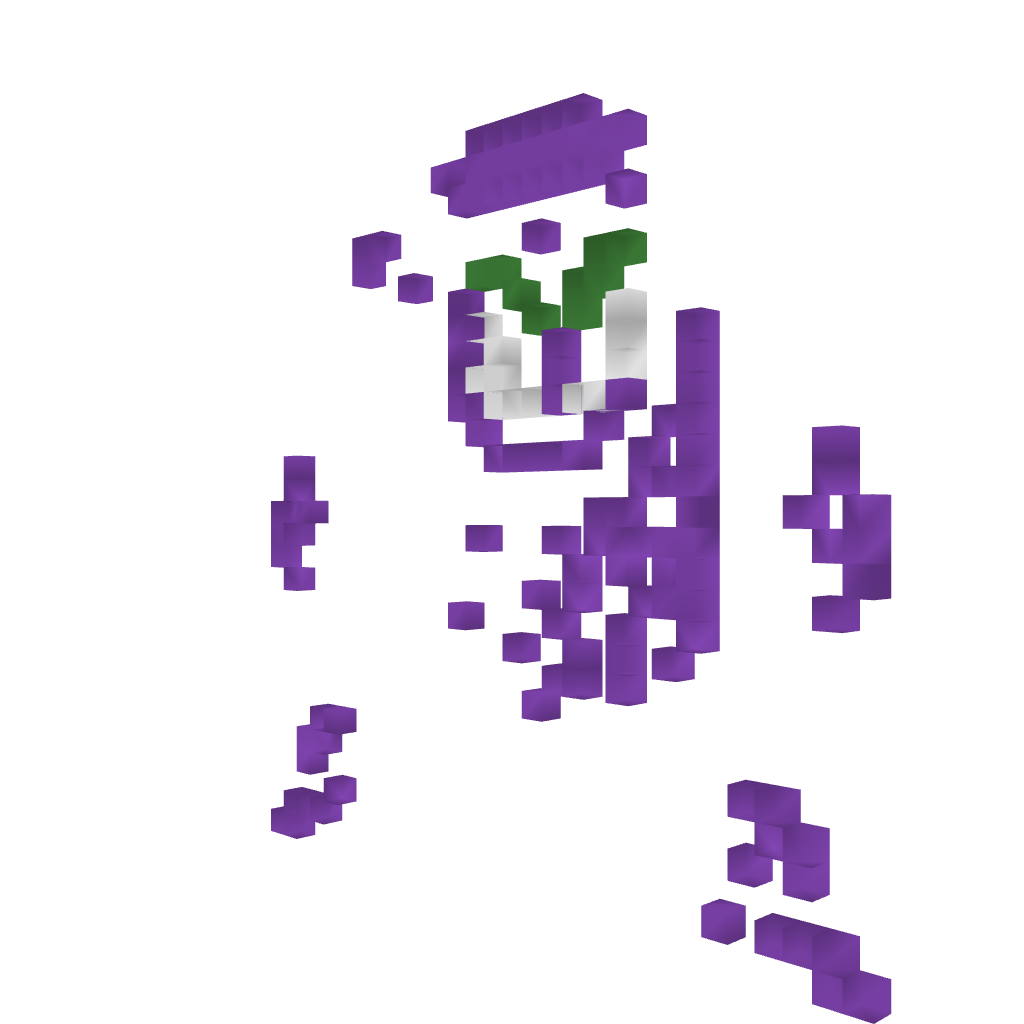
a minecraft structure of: Woodman (ErnieCIII) bad low quality